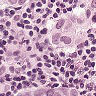
Metastatic tissue present: yes